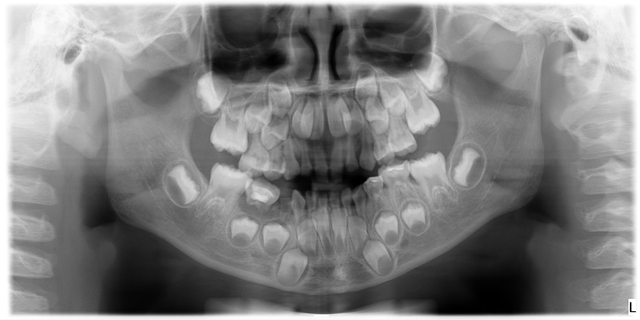
child